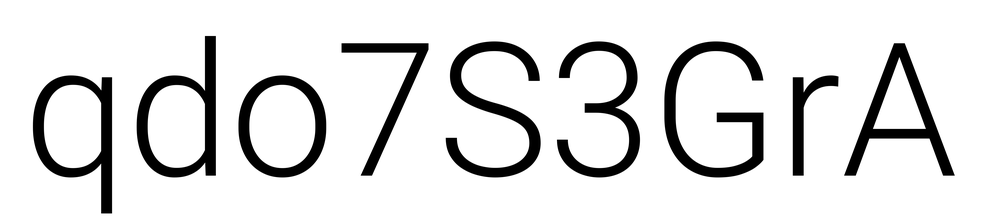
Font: Roboto_Light